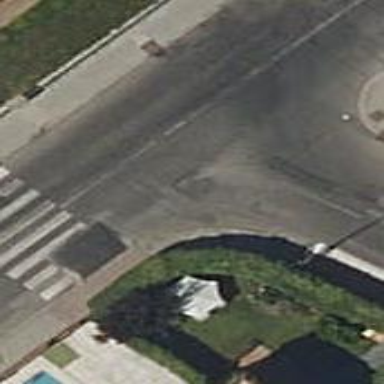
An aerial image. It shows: Residential road with asphalt surface. Both sides have sidewalks.